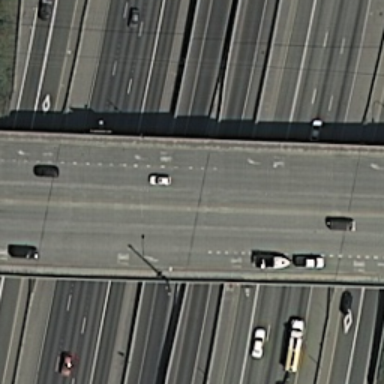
There is a piece of formland .